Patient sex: F
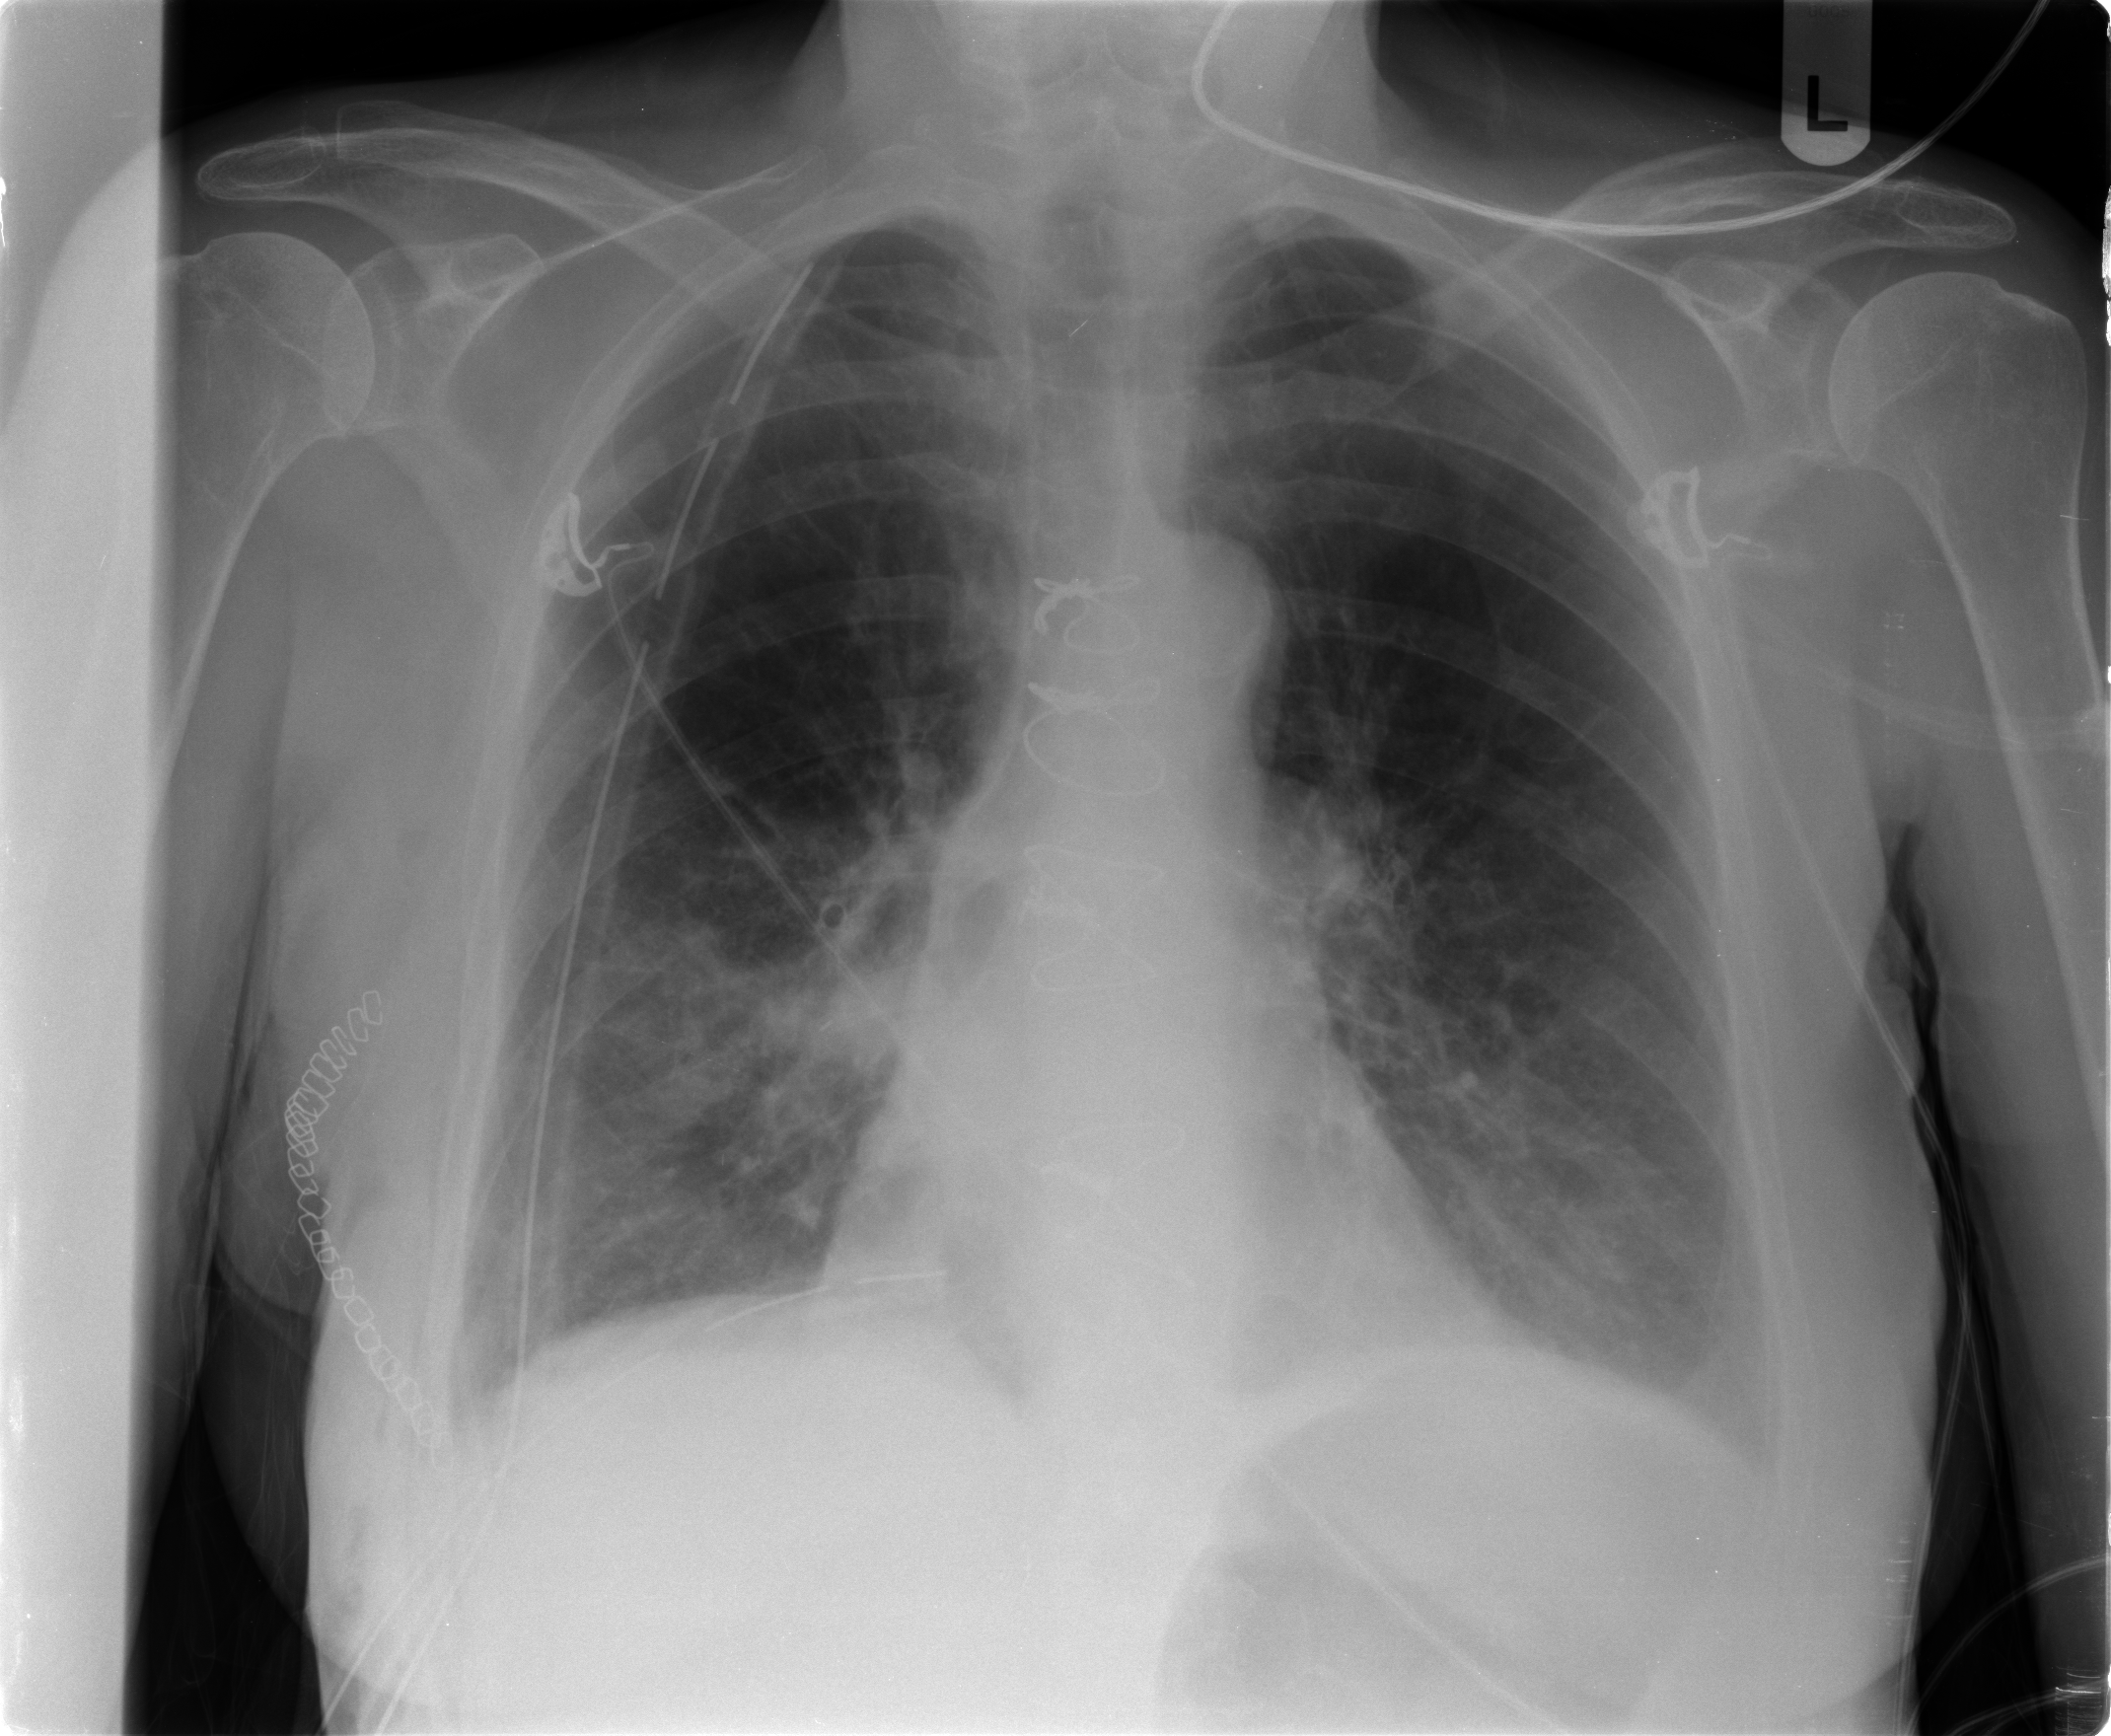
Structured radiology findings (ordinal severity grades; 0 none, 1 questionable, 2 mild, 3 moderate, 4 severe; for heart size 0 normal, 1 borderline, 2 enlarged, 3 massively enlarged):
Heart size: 0
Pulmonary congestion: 0
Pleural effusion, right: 1
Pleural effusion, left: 1
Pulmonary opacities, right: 1
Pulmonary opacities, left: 0
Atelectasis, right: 2
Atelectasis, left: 2